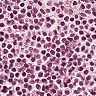
Metastatic tissue present: no